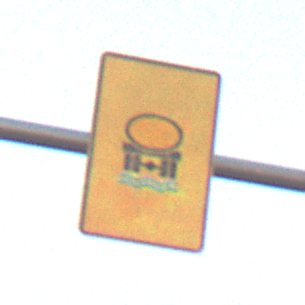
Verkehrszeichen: FahrzeugeMitWassergefaehrdenderLadungOhnePfeilsymbol
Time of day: SunriseSunset
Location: Outdoor (Nature)
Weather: Clear
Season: NotSpecified
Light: Natural